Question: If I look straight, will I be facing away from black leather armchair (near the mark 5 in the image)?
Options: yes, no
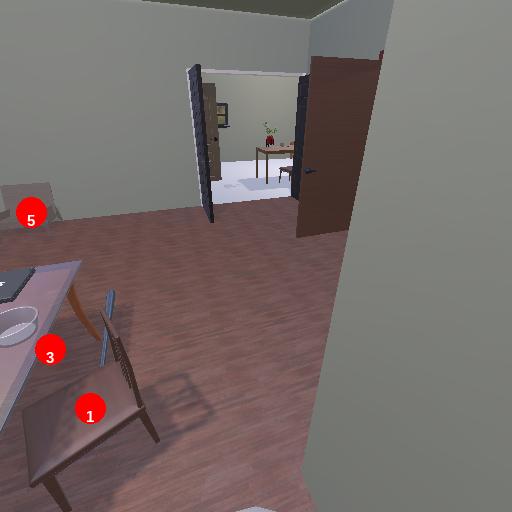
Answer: yes